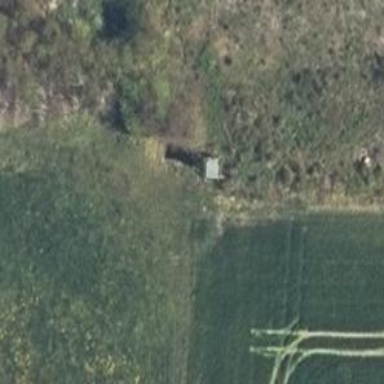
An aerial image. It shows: Hunting stand.